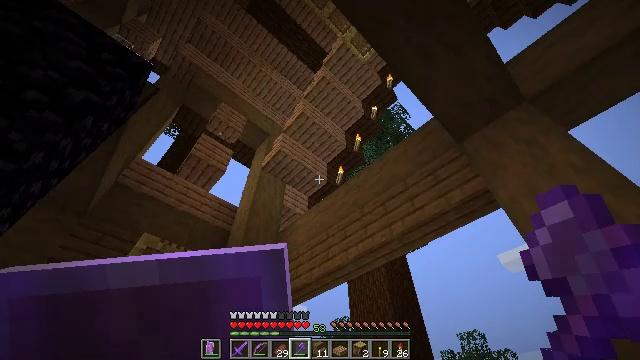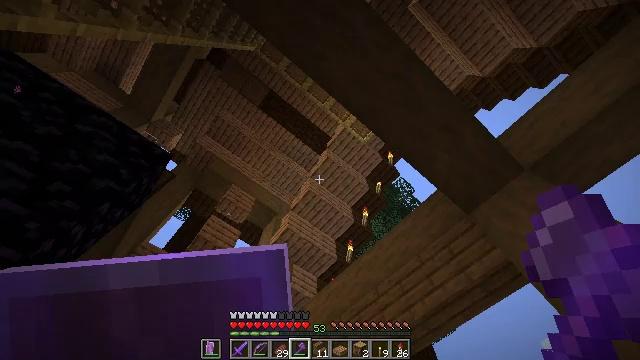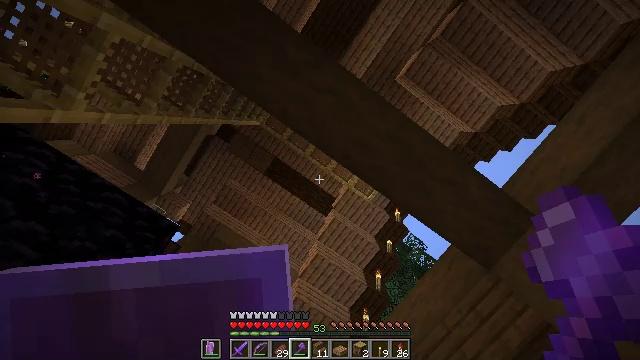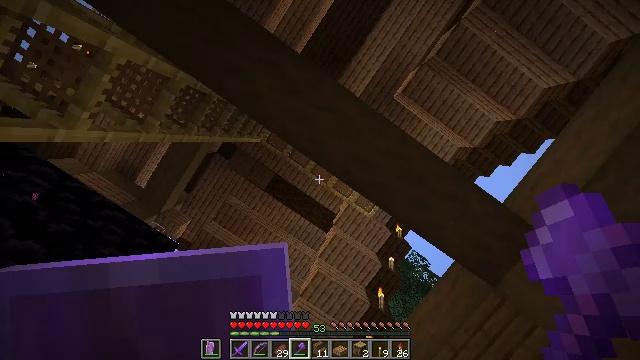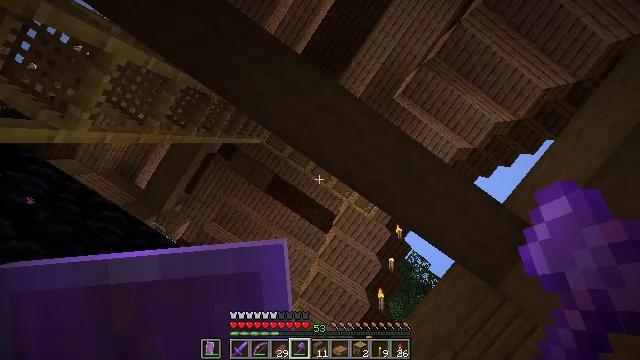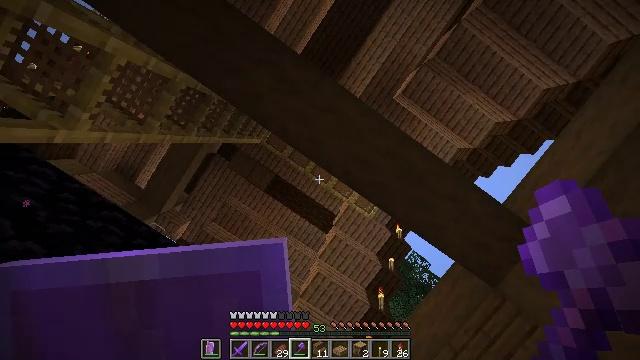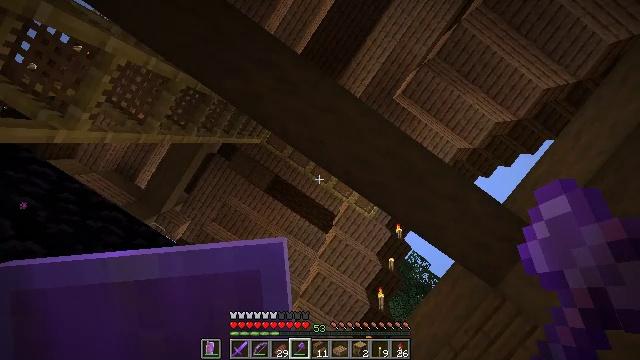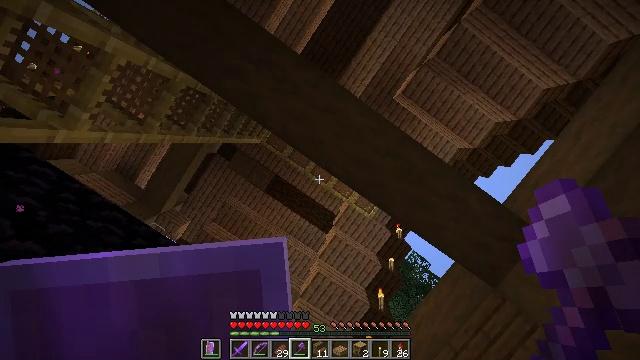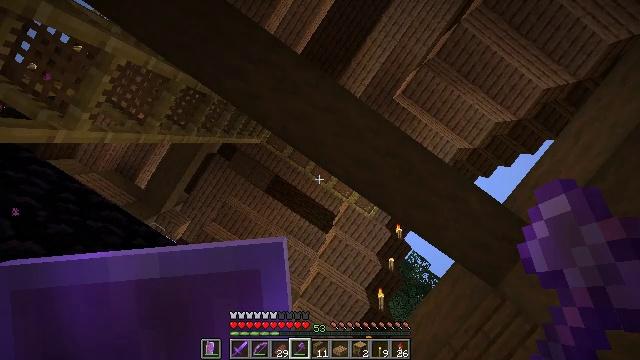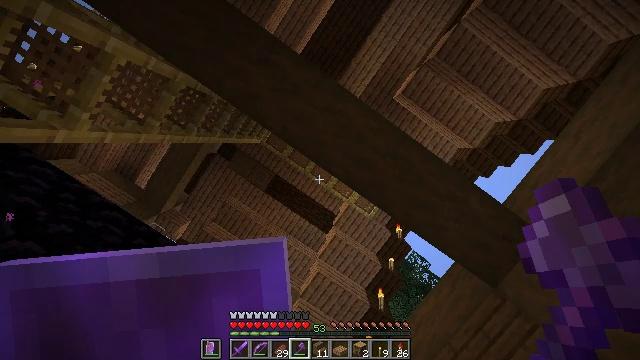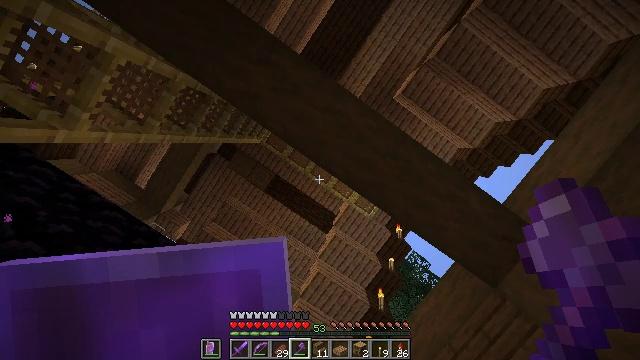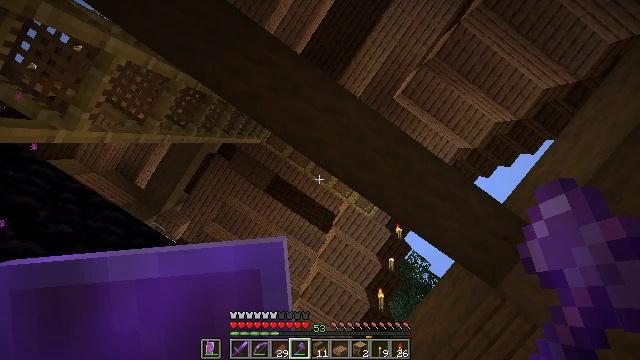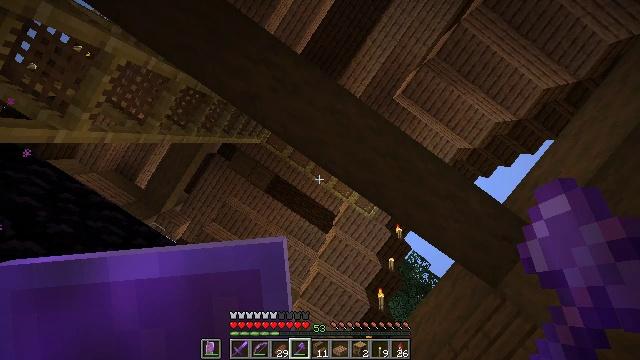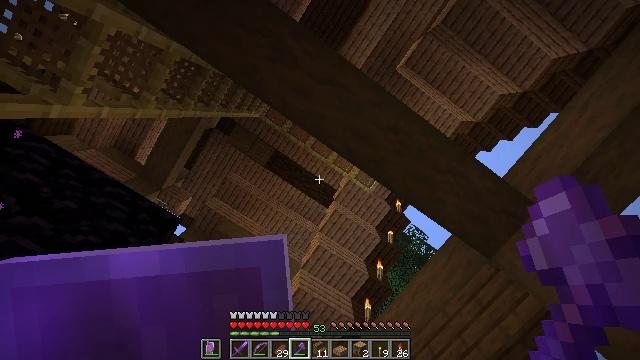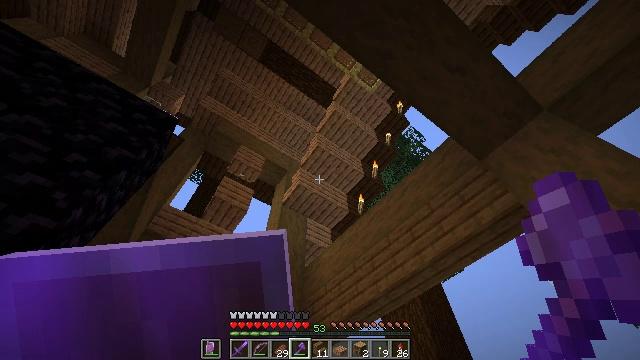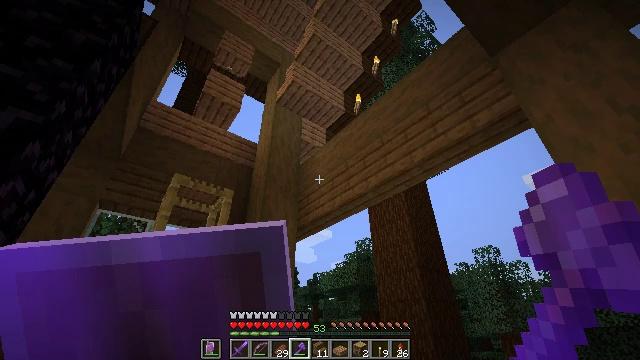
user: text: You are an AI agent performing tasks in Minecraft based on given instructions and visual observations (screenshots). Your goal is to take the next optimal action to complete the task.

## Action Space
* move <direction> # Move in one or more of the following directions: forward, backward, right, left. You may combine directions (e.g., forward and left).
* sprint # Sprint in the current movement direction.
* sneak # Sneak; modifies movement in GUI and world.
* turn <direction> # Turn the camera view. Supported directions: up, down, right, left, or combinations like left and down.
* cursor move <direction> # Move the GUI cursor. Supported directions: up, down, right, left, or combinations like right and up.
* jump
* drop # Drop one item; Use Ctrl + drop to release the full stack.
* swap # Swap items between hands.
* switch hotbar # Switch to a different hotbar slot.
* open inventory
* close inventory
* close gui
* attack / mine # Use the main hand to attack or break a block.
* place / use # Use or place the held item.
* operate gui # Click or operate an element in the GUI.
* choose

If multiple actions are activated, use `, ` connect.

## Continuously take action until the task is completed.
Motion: motion action
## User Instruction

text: Dismantle the scaffolding.
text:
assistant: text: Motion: turn left and up
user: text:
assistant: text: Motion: turn left and up
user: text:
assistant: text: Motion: turn up
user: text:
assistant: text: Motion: no_op
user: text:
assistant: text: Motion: no_op
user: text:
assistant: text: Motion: no_op
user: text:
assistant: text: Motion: no_op
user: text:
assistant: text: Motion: no_op
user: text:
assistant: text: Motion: no_op
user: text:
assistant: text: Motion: no_op
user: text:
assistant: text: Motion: no_op
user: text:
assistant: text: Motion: no_op
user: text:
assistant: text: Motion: turn down
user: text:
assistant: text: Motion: turn down
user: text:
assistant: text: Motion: turn right and down
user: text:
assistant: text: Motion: turn right and down
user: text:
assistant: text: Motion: turn right and down
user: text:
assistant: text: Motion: turn down
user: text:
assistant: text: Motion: no_op
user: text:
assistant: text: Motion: no_op
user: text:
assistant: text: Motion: no_op
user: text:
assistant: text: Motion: no_op
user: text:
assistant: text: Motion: no_op
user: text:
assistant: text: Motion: no_op
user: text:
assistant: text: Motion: turn left
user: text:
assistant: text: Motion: turn left and up
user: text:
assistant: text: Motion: turn left and up
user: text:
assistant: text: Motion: turn left
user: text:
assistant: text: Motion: no_op
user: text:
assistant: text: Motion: no_op